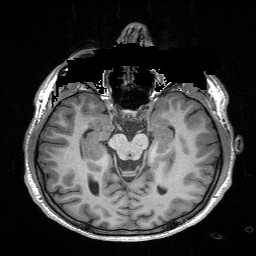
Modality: T1w
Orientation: coronal